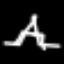
Label: The Eiffel Tower